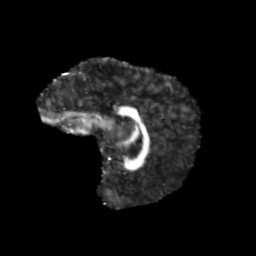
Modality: FA
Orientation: sagittal
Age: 11
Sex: female
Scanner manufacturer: siemens
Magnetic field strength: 3 T
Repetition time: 3.8 s
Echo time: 0.07 s